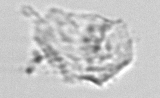
Label: detritus_transparent